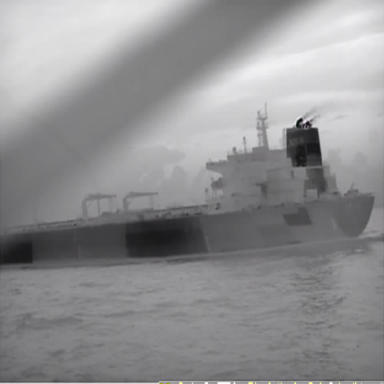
There is a liner in the infrared image.